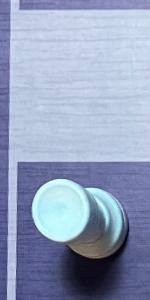
Label: Rook_White